Question: I have a list with my limit_up values, a list with the limit_down values, and a third list filled with '100' values (same size of the others).
I'd like to make the area between limit_up and 100 to be green, and the area between (100 or limit_up) and limit_down to be red' like showed in the picture below.
However, sometimes, as my limit_down list doesn't have any value below 100, the area needs to be fully green. And the same should happen when all my limit_up values are below 100, where the area needs to be fully red. Anybody could help?

Data for figure on the left:
'''
limit_down = ['8.5', '37.5', '45.2', '51.9', '55.0', '55.2', '56.7']
limit_up = ['982.6', '393.3', '286.2', '260.4', '232.9', '200.0', '201.7']
reference = [100 100 100 100 100 100 100]
'''
Data for figure on the right:
'''
limit_down = ['265.0', '649.1', '804.0', '895.1', '874.2', '957.9', '976.4']
limit_up = ['23815.5', '9043.4', '6932.4', '5805.6', '4510.5', '4317.5', '3963.5']
reference = [100 100 100 100 100 100 100]
'''
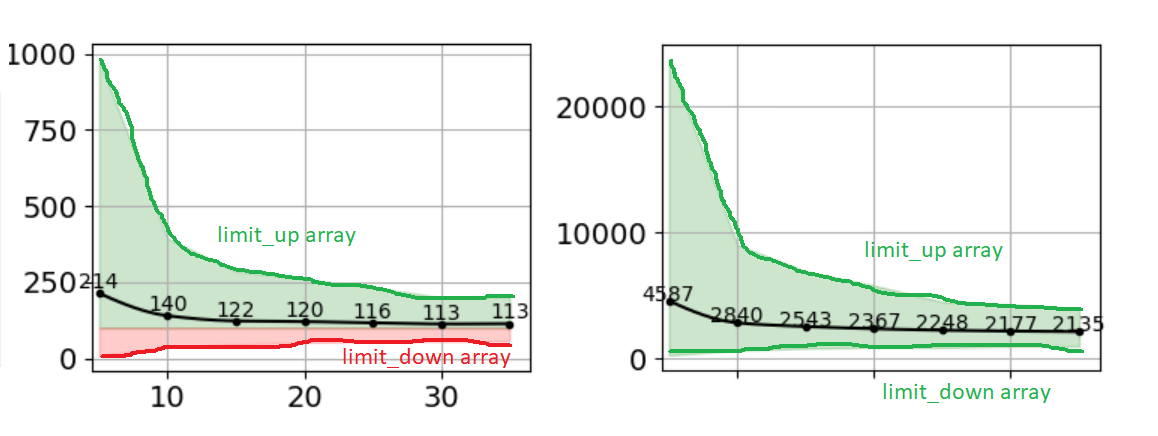
Answer: 'fill_between' and numpy's array filtering can be used as follows to create these plots:
'''
import matplotlib.pyplot as plt
import numpy as np
x = np.linspace(0, 35, 7)
limit_down_1 = np.array([8.5, 37.5, 45.2, 51.9, 55.0, 55.2, 56.7])
limit_up_1 = np.array([982.6, 393.3, 286.2, 260.4, 232.9, 200.0, 201.7])
reference = 100
limit_down_2 = np.array([265.0, 649.1, 804.0, 895.1, 874.2, 957.9, 976.4])
limit_up_2 = np.array([23815.5, 9043.4, 6932.4, 5805.6, 4510.5, 4317.5, 3963.5])
fig, axes = plt.subplots(ncols=2, figsize=(12, 4))
for ax, limit_up, limit_down in zip(axes, [limit_up_1, limit_up_2], [limit_down_1, limit_down_2]):
ax.fill_between(x, np.maximum(reference, limit_down), limit_up, color='limegreen', alpha=0.3,
where=limit_up > reference, interpolate=True)
ax.fill_between(x, limit_down, np.minimum(reference, limit_up), color='crimson', alpha=0.3,
where=limit_down < reference, interpolate=True)
for y in (limit_up, limit_down):
ax.plot(x[y <= reference], y[y <= reference], color='crimson')
ax.plot(x[y >= reference], y[y >= reference], color='limegreen')
plt.show()
'''
<URL>